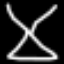
Label: hourglass